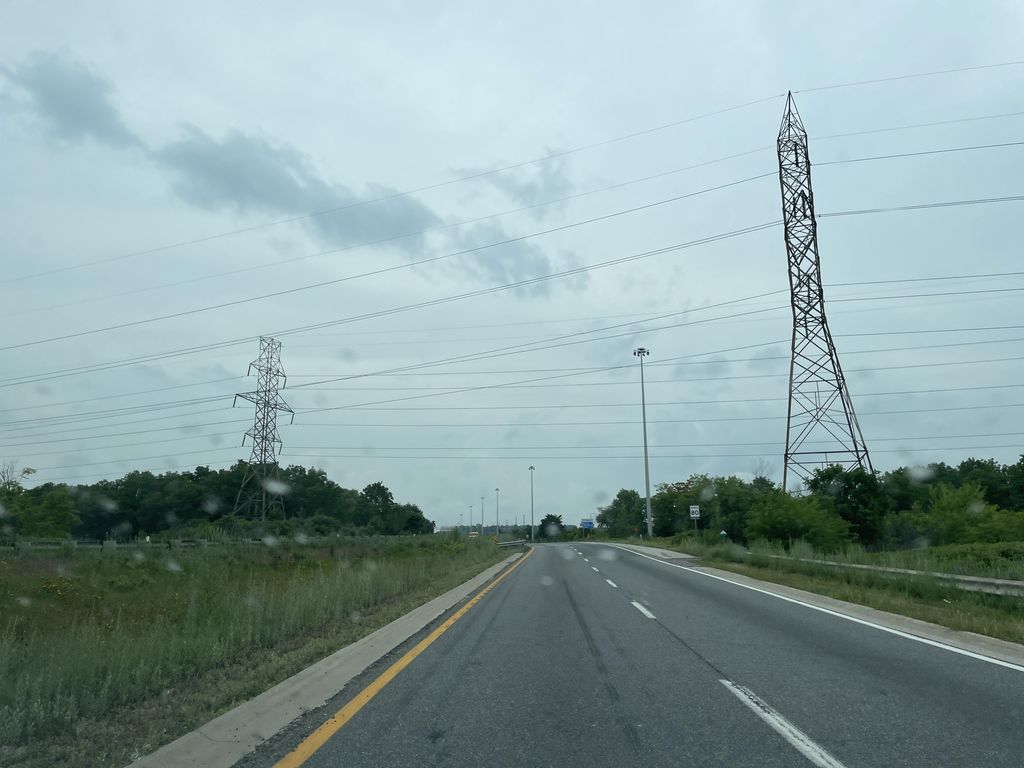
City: hamilton